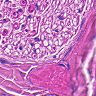
Metastatic tissue present: no